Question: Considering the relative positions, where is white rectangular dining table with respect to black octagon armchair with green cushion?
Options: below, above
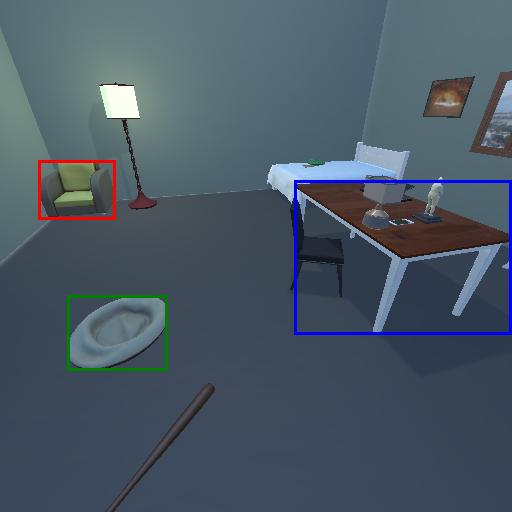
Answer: below